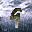
Label: 9